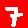
Digit: 7